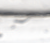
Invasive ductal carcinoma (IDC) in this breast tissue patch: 0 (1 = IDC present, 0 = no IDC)